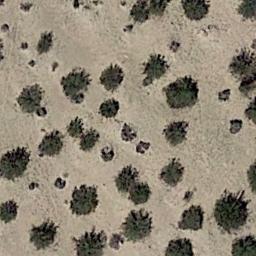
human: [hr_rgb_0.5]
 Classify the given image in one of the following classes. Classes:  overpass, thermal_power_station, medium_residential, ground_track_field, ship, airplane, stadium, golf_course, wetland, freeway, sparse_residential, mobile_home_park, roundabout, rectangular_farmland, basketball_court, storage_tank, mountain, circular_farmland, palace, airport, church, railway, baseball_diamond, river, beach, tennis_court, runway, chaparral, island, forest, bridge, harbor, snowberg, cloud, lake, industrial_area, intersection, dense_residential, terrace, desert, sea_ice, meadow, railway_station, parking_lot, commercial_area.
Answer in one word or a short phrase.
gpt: chaparral